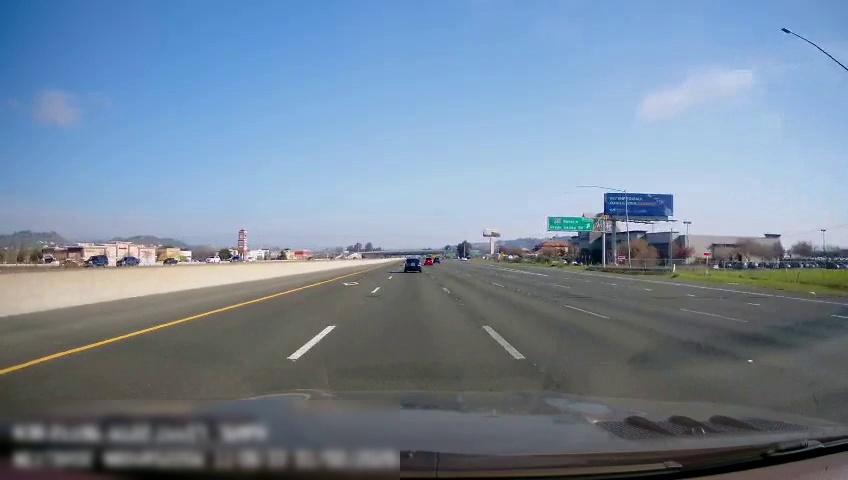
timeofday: Day
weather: Sunny
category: Drivable Space
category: Vehicles | Car
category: Vehicles | Car
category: Drivable Space
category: Vehicles | SUV
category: Vehicles | Car
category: Vehicles | Truck
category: Vehicles | SUV
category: Lanes | Current Lane
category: Lanes | Alternate Lane
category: Lanes | Current Lane
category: Lanes | Alternate Lane
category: Lanes | Alternate Lane
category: Lanes | Alternate Lane
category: Lanes | Alternate Lane
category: Traffic | Signs